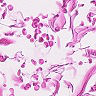
Metastatic tissue present: no